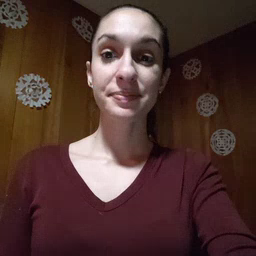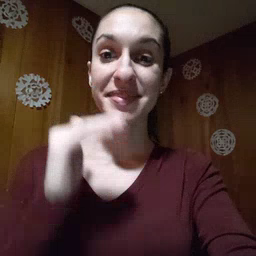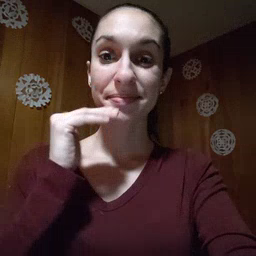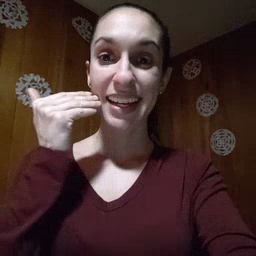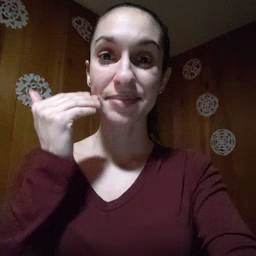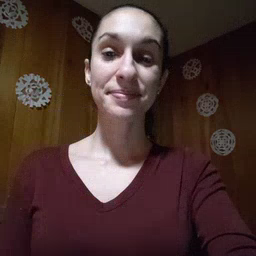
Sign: smile